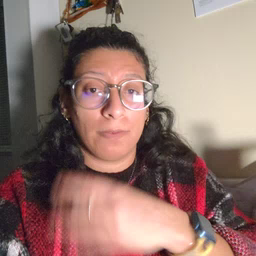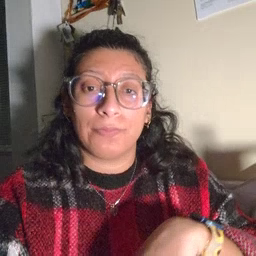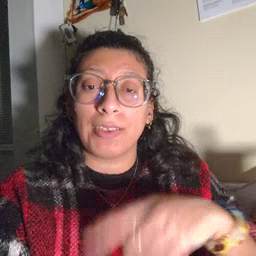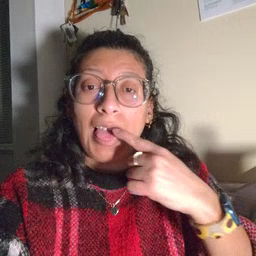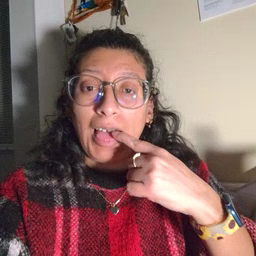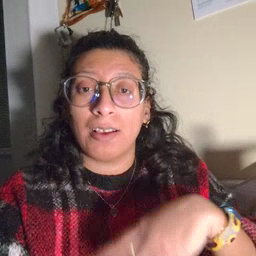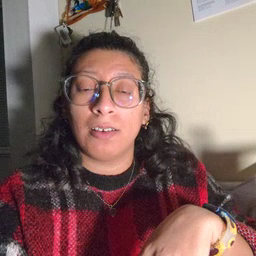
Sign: tongue